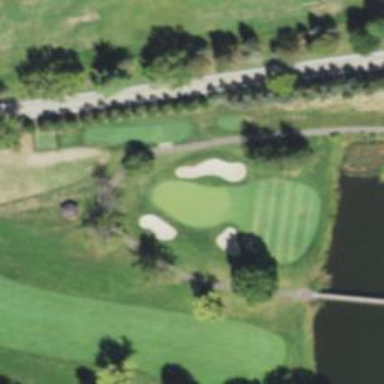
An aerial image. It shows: View of golf hole.